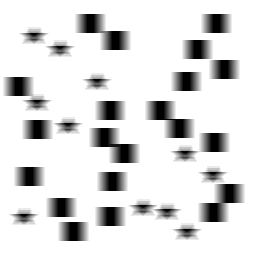
Squares: 21
Triangles: 0
Stars: 11
Total shapes: 32